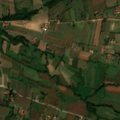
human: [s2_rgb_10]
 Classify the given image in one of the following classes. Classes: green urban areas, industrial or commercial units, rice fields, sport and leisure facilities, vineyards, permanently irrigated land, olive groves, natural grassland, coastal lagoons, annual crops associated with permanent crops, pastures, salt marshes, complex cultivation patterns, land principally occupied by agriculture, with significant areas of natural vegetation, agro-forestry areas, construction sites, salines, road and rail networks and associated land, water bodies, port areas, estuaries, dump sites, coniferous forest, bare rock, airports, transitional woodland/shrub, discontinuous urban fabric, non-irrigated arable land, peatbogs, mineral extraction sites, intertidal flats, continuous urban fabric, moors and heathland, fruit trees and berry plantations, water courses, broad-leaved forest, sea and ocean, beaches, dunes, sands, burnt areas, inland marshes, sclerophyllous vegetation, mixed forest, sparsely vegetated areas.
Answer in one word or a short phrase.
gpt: non-irrigated arable land, complex cultivation patterns, land principally occupied by agriculture, with significant areas of natural vegetation